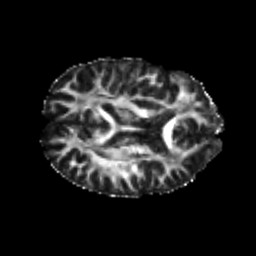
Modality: FA
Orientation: axial
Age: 23
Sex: male
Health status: healthy
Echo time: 0.074 s